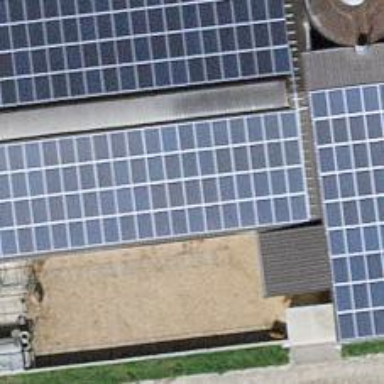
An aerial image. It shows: Solar power generator utilizing photovoltaic technology with solar photovoltaic panels.